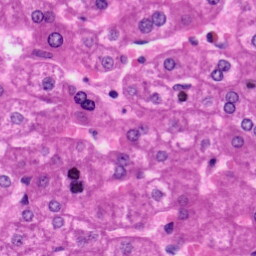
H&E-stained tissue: Liver